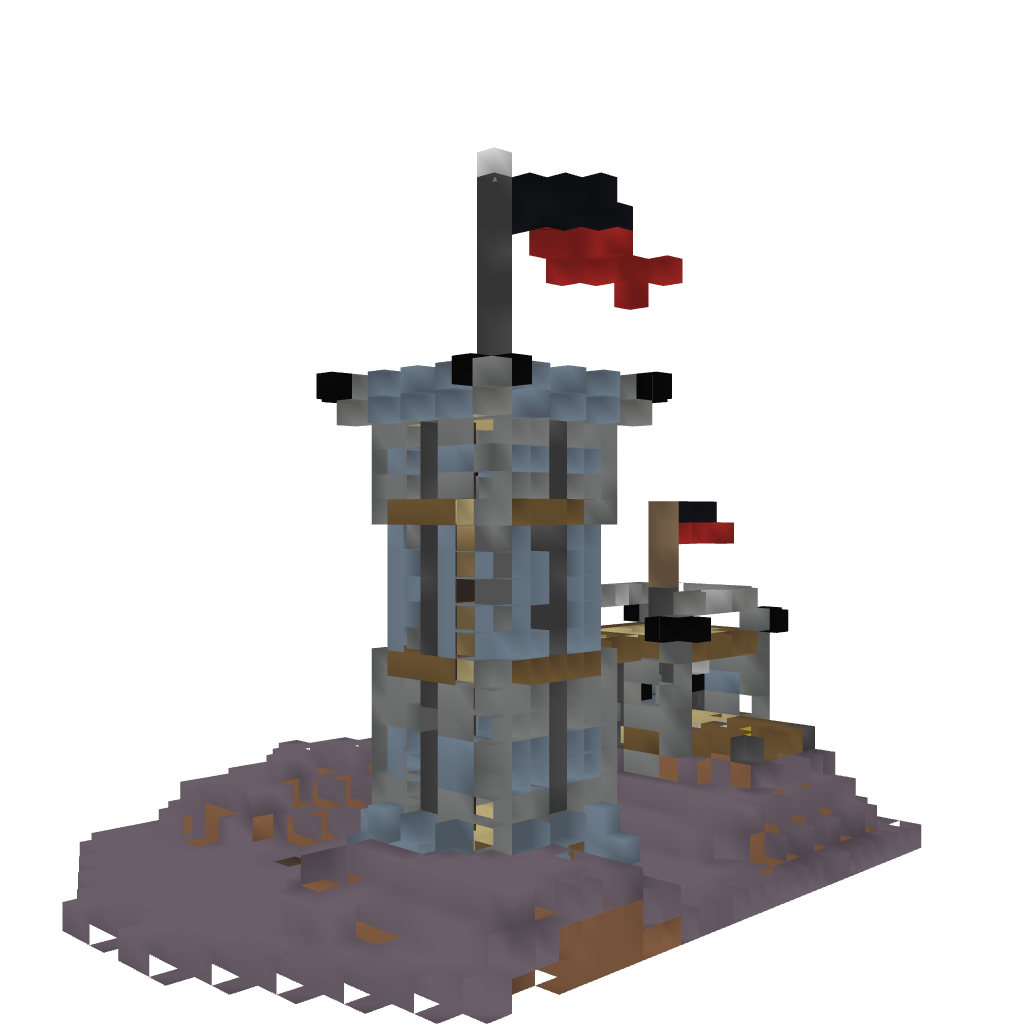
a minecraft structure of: Castle